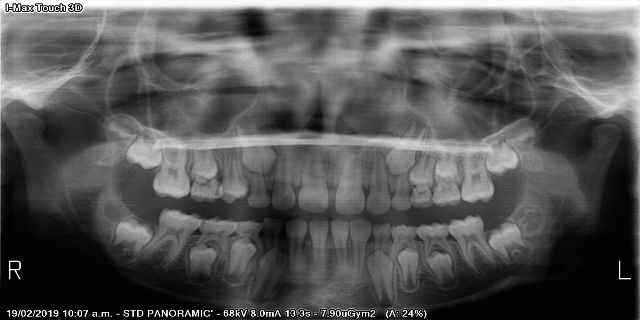
adult